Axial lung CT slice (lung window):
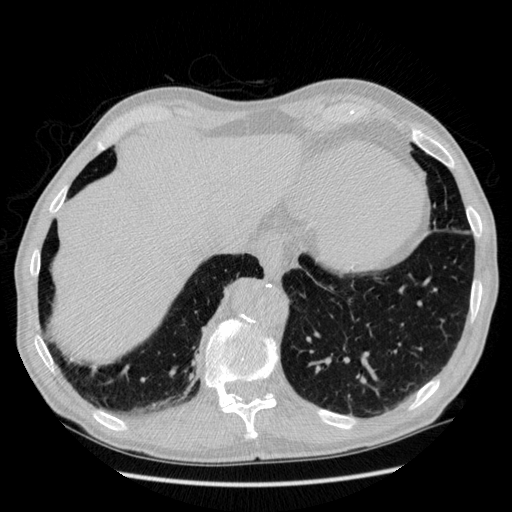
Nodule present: no